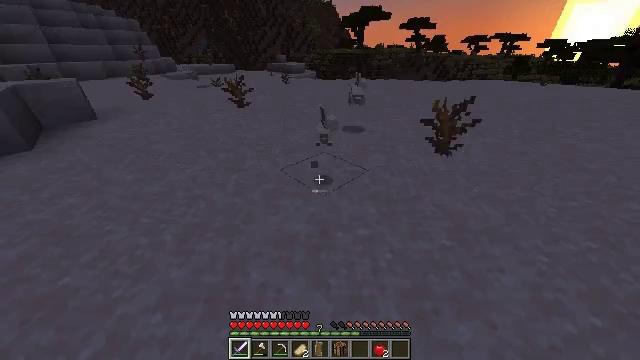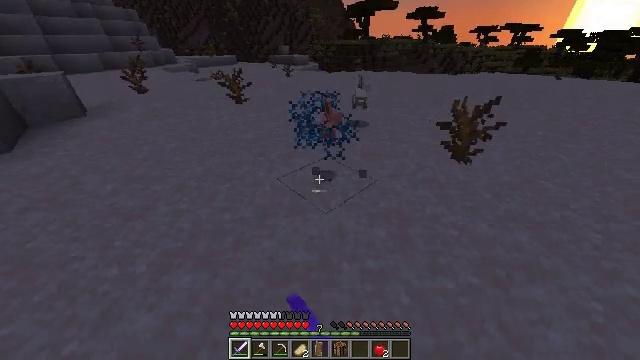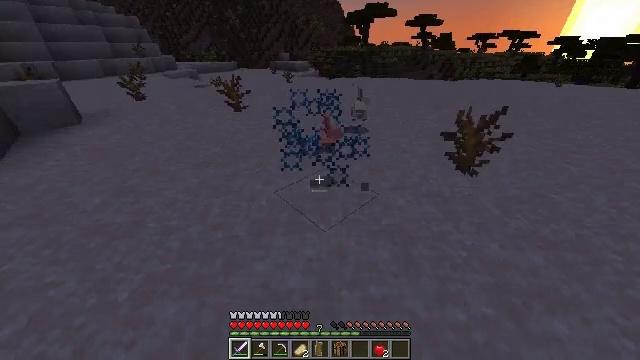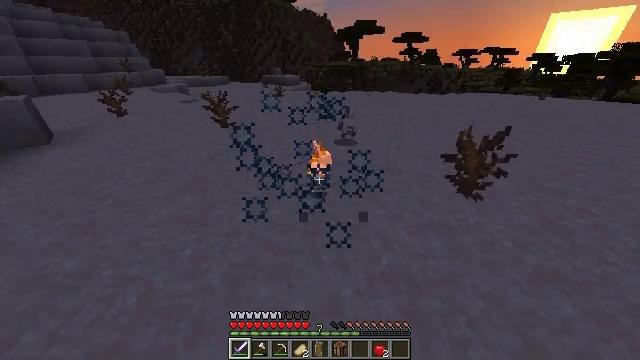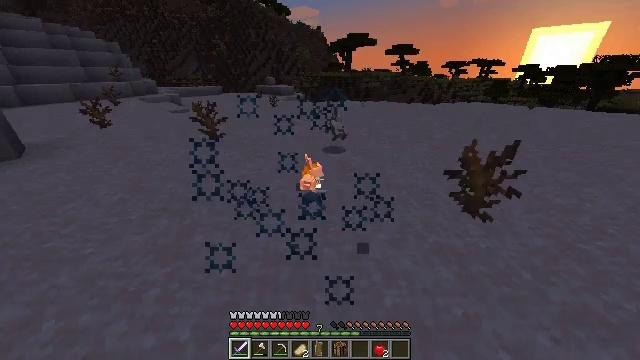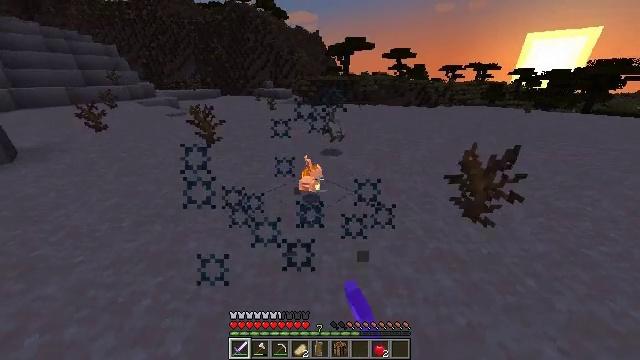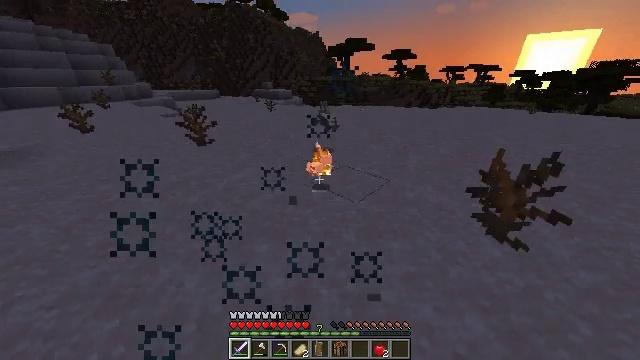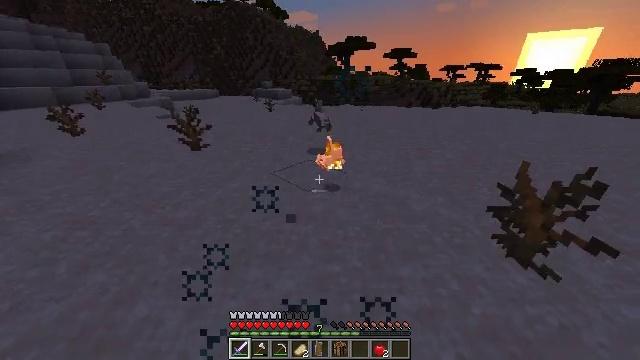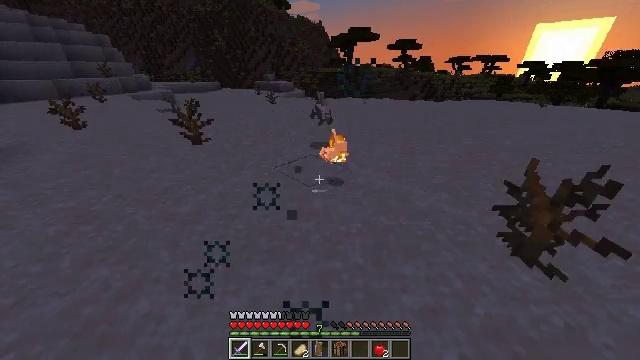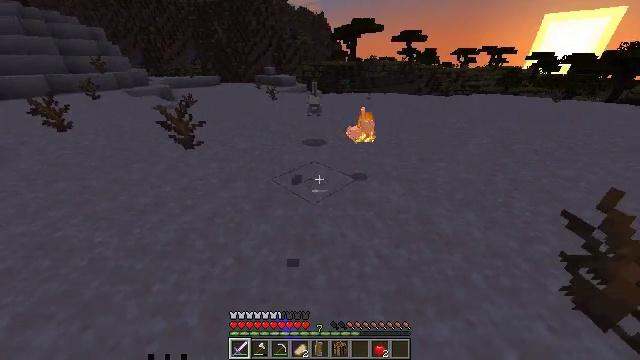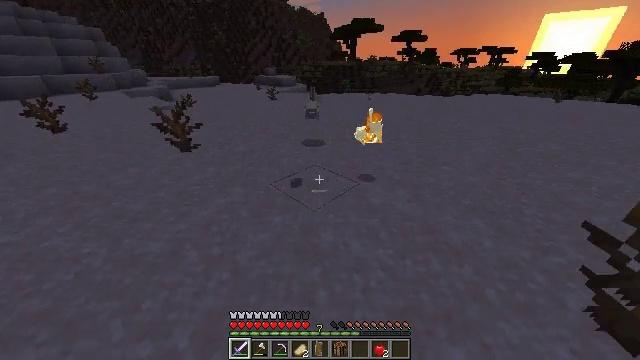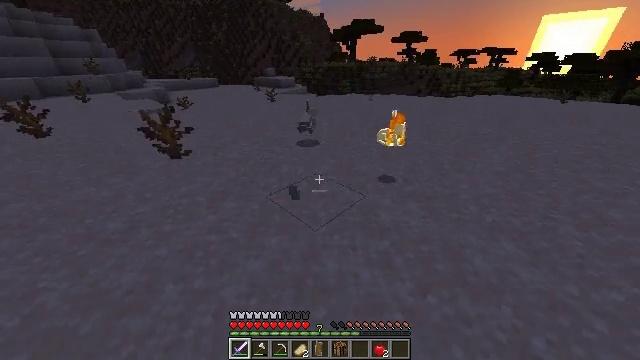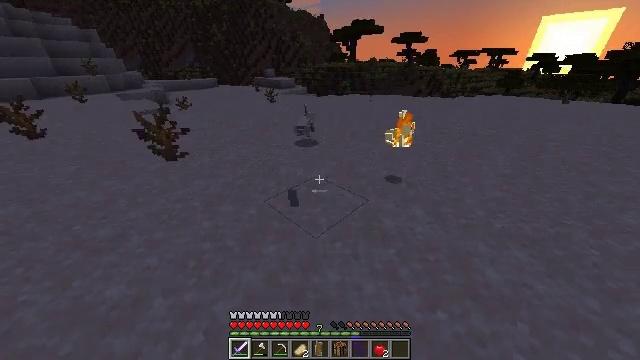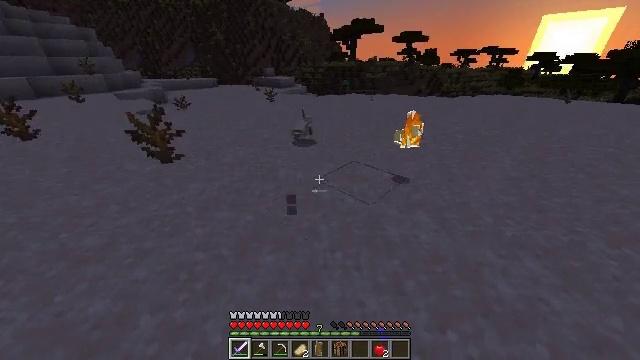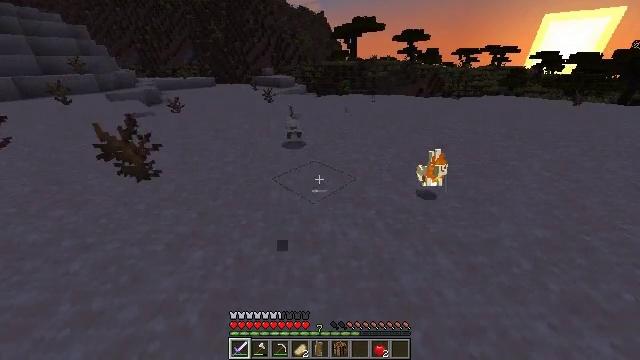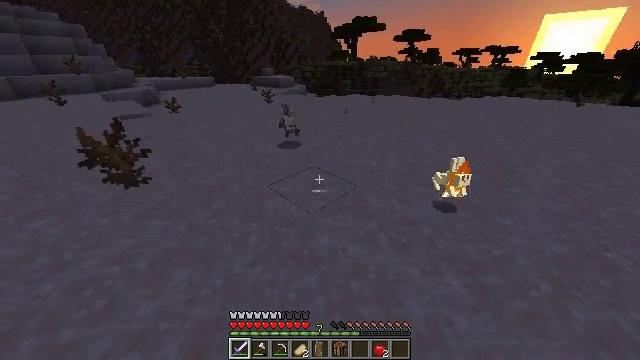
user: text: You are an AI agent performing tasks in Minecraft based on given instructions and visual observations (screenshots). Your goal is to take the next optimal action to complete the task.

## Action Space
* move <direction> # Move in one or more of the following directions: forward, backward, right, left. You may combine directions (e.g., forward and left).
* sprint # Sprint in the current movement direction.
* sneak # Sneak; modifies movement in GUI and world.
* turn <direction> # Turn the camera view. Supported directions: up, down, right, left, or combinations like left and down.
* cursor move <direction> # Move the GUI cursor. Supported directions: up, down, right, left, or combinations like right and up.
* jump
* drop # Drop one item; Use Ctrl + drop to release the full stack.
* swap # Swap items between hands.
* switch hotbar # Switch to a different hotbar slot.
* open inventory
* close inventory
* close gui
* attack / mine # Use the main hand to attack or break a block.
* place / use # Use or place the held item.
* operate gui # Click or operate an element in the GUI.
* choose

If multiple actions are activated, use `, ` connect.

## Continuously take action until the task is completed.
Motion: motion action
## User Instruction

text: Hunt animals.
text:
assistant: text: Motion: move forward, sprint, turn down, attack / mine
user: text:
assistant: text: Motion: move forward, sprint, turn up
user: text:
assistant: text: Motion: move forward, sprint, turn right and up
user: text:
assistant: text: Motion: move forward, sprint, turn right and up, attack / mine
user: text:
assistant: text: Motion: move forward, sprint, attack / mine
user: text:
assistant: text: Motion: move forward, sprint, attack / mine
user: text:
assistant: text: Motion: move forward, sprint
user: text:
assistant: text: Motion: move forward, sprint, turn down, attack / mine
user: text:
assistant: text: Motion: move forward, sprint, turn down, attack / mine
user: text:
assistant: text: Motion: move forward, sprint
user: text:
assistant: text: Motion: move forward, sprint
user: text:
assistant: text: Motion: move forward, sprint
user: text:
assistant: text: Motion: move forward, sprint
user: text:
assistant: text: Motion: move forward, sprint
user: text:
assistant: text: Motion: move forward, sprint
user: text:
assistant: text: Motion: move forward, sprint, turn left and up
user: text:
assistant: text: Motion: move forward, sprint, turn left and up
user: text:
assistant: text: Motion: move forward, sprint
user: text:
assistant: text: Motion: move forward, sprint
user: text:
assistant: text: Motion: move forward, sprint
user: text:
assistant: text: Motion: move forward, sprint, turn left
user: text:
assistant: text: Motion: move forward, sprint
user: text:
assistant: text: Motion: move forward, sprint
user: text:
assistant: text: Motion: move forward, sprint, turn left
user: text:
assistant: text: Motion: move forward, sprint, turn left
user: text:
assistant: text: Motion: move forward, sprint
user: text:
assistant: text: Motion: move forward, sprint
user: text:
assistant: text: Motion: move forward, sprint
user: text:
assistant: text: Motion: move forward, sprint
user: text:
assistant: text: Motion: move forward, sprint